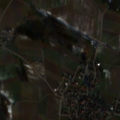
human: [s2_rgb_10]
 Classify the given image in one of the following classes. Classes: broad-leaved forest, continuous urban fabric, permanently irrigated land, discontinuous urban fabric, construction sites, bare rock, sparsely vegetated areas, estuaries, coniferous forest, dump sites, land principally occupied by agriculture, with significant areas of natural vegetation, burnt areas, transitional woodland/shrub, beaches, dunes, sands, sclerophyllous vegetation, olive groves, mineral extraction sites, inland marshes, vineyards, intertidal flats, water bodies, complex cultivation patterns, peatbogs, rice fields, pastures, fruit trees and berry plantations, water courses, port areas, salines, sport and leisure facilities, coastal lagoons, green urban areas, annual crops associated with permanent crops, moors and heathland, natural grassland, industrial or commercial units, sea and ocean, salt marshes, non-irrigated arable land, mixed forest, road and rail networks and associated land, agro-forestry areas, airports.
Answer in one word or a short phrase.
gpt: discontinuous urban fabric, non-irrigated arable land, pastures, coniferous forest